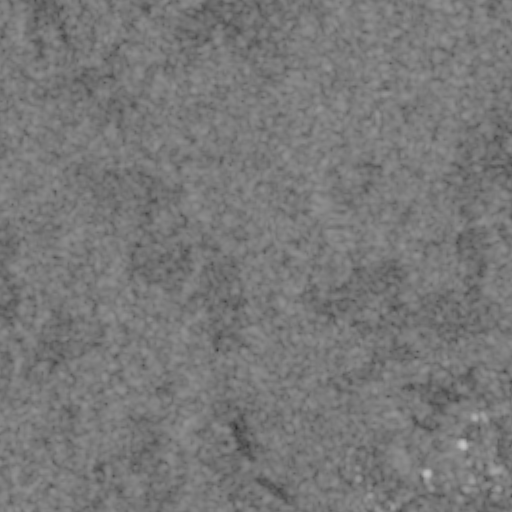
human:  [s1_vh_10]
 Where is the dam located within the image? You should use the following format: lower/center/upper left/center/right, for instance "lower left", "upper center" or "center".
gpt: The dam is located in the lower right of the image.
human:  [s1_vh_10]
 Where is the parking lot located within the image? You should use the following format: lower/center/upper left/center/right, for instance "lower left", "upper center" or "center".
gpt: The parking lot is located in the lower right of the image.
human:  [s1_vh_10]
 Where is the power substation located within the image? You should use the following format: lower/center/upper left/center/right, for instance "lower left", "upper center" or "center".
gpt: The power substation is located in the lower right of the image.
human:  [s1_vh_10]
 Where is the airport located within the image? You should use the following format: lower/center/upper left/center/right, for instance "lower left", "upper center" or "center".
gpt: There is no airport in the image.

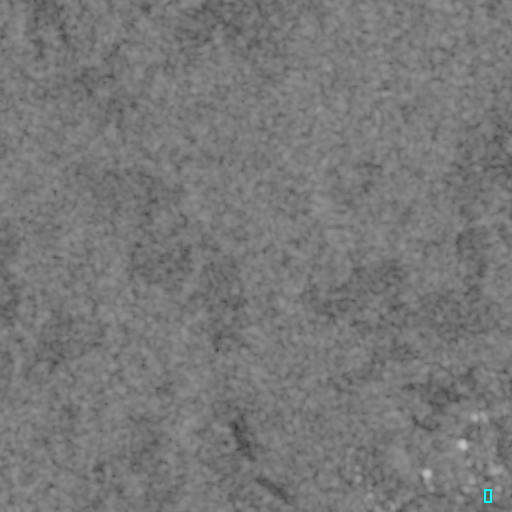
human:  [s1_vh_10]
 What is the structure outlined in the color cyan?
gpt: The structure outlined in cyan is a parking lot.
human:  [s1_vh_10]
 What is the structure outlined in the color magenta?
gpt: There is no magenta outline.